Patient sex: F
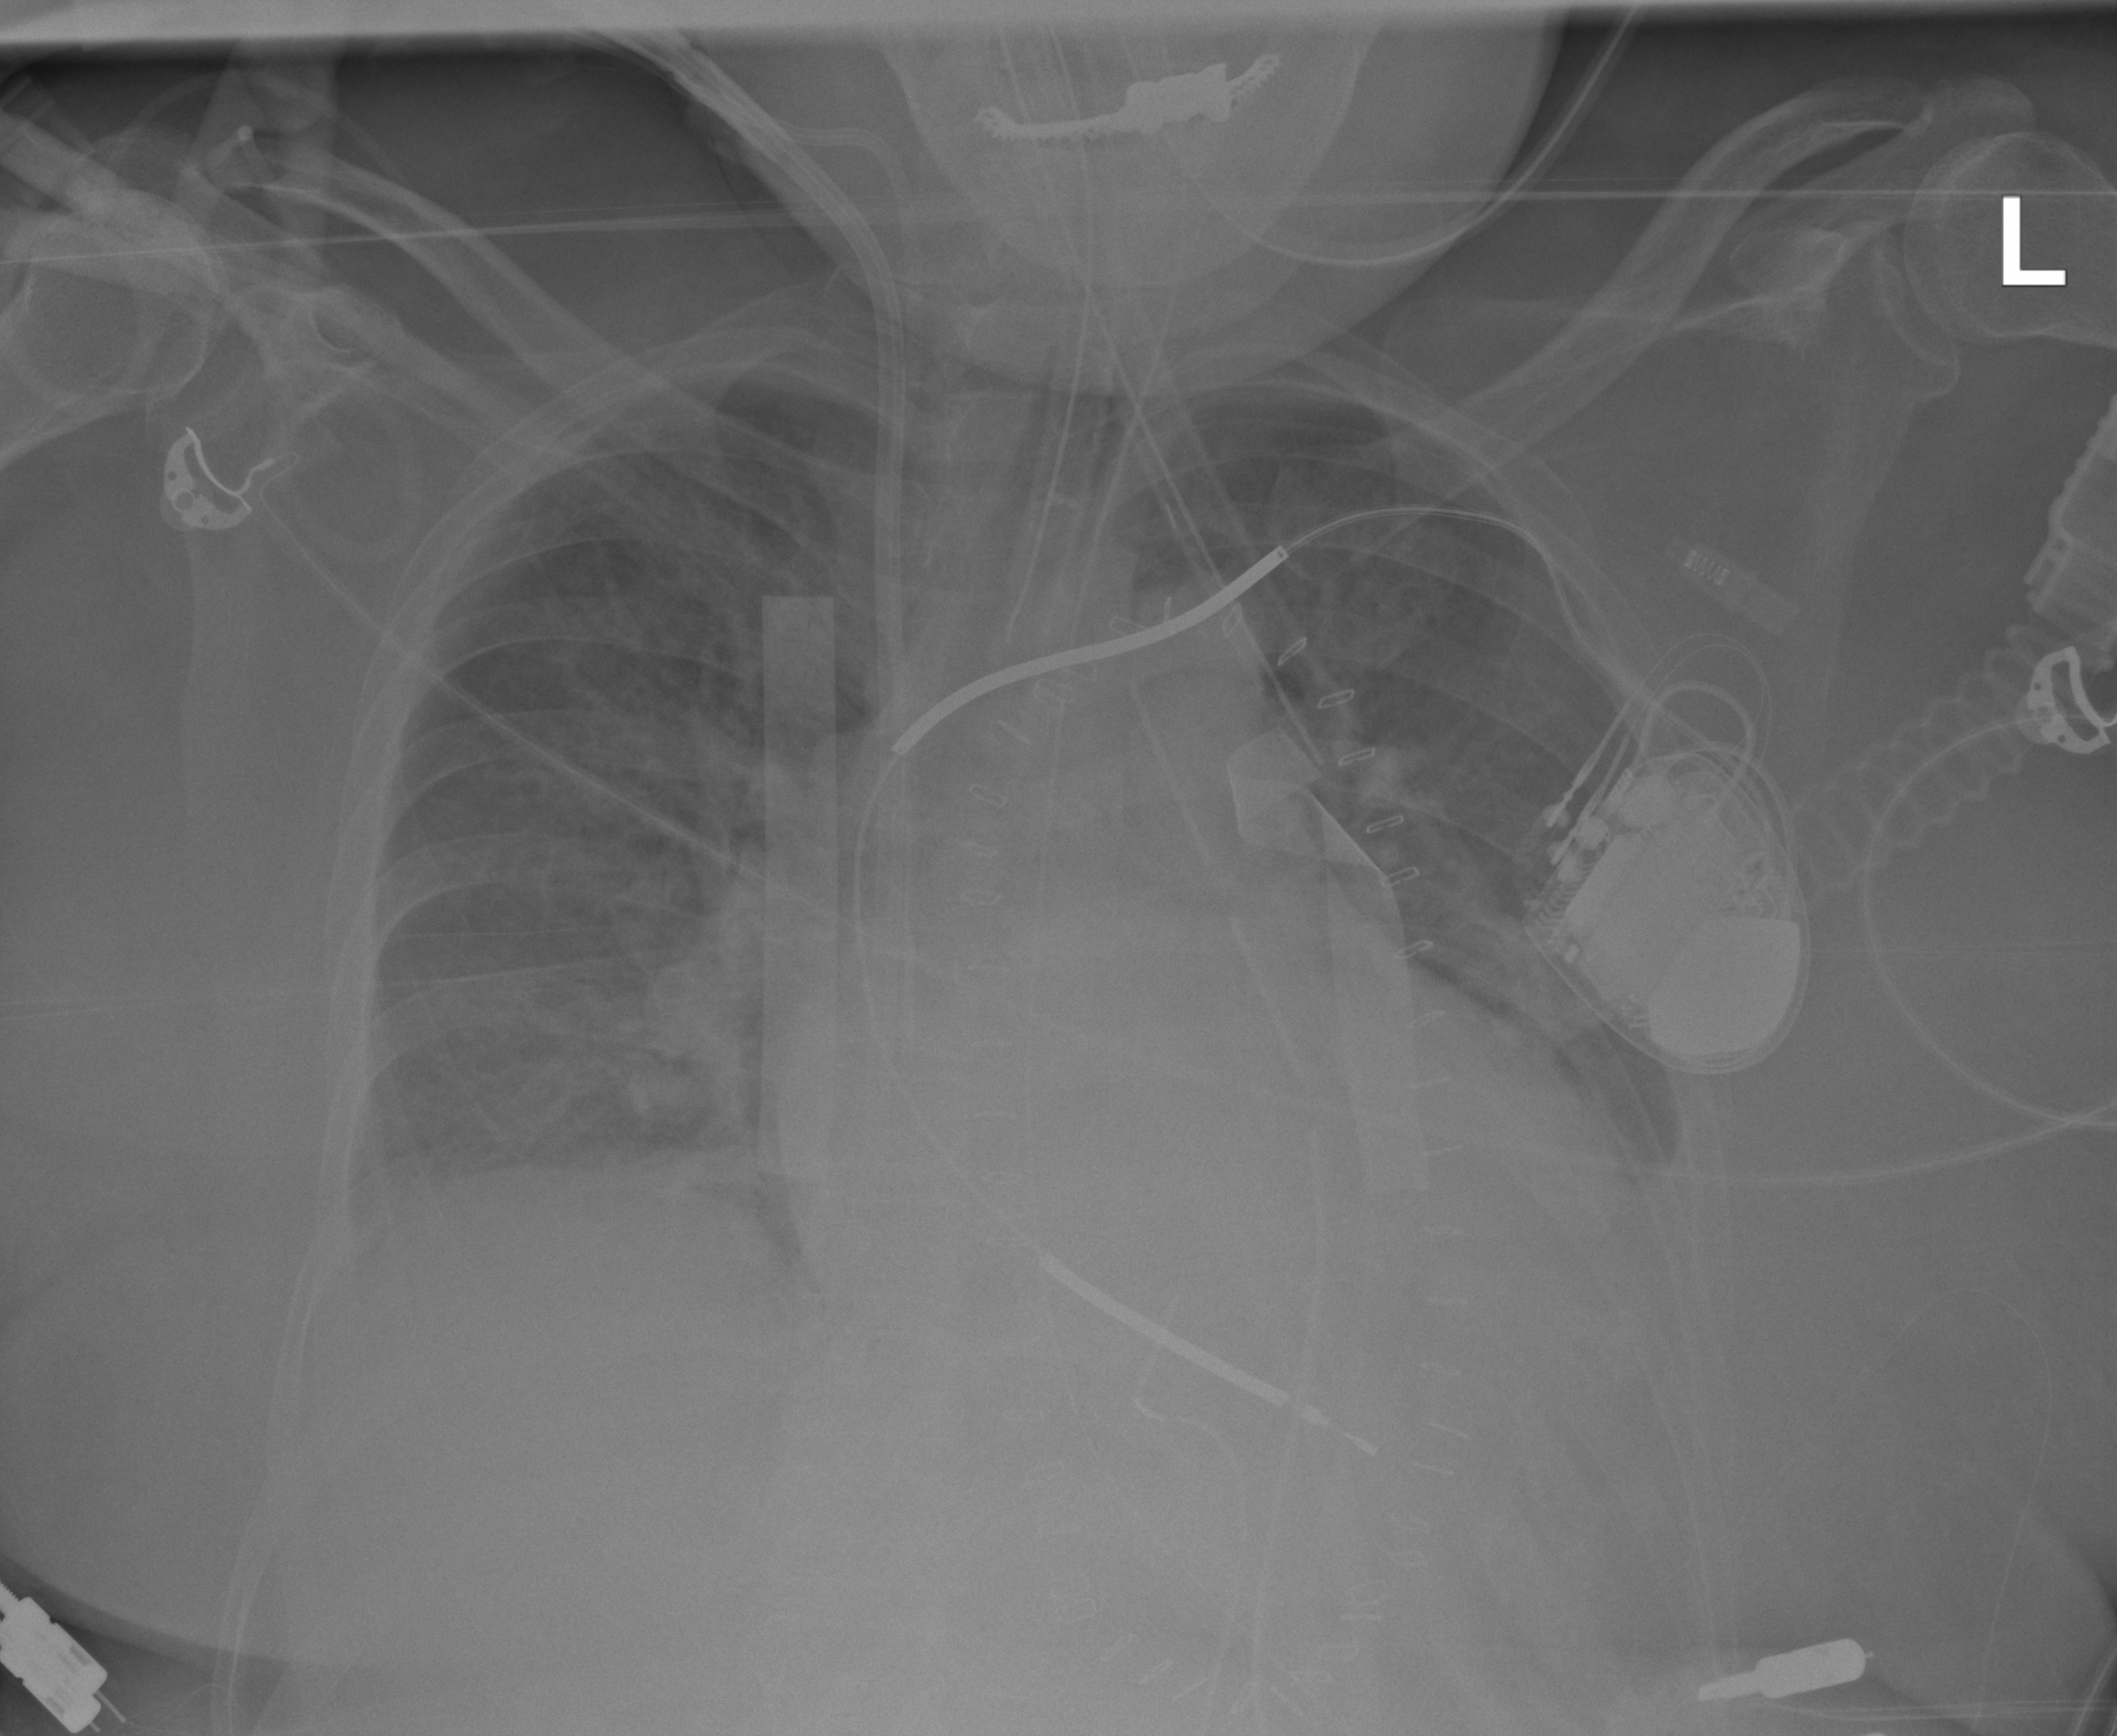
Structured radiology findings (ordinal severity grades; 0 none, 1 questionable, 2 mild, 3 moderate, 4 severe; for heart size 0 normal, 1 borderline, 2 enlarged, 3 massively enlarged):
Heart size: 2
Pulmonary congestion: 2
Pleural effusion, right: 2
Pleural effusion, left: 3
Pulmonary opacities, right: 1
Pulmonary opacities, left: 1
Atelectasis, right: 1
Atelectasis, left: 2